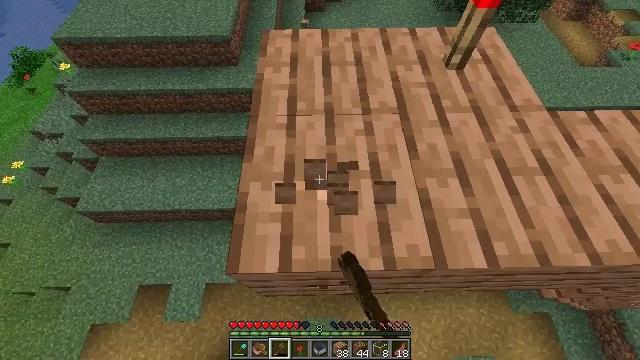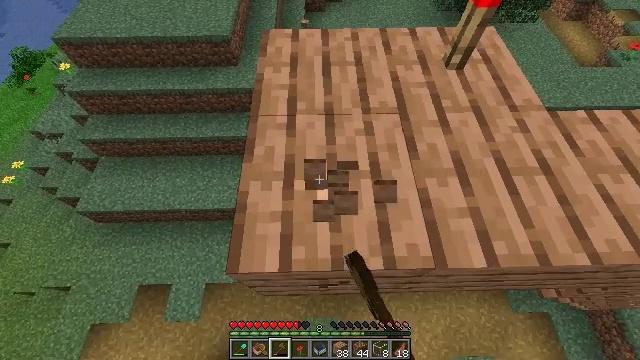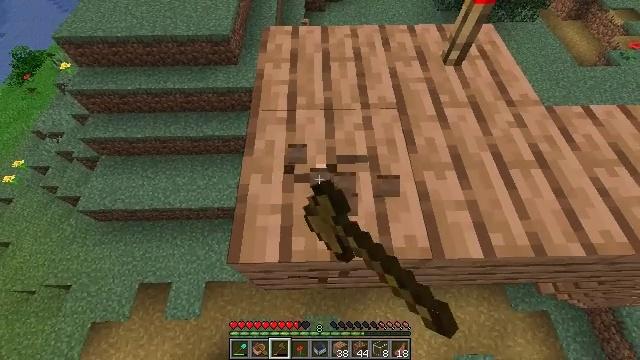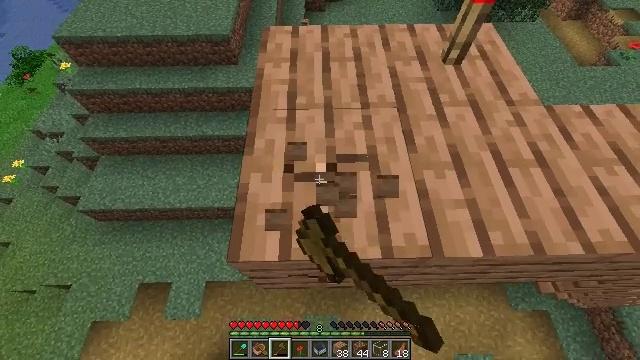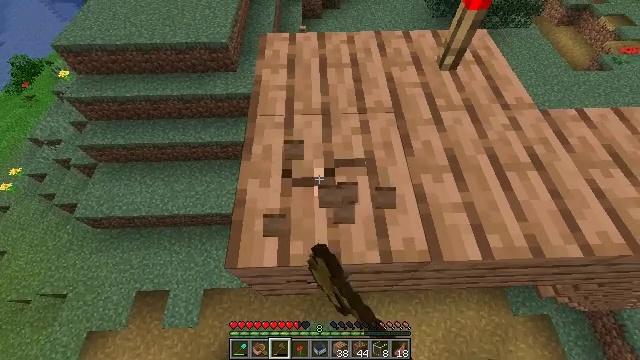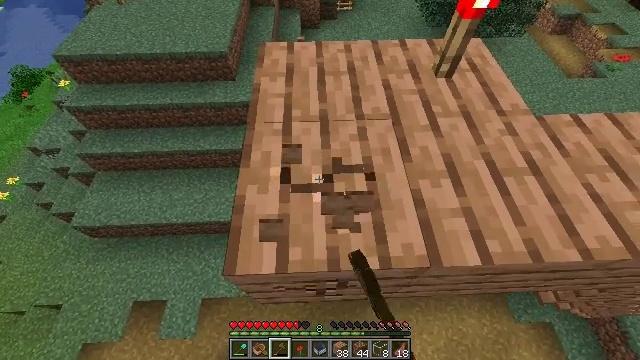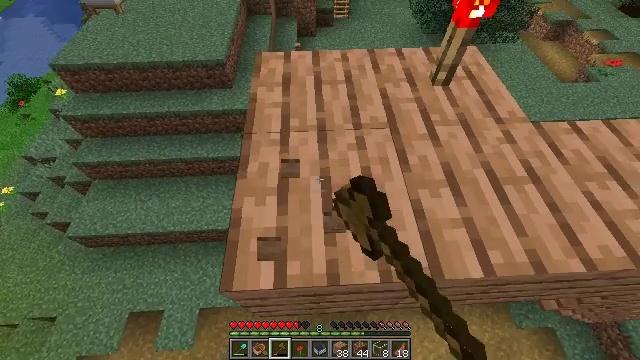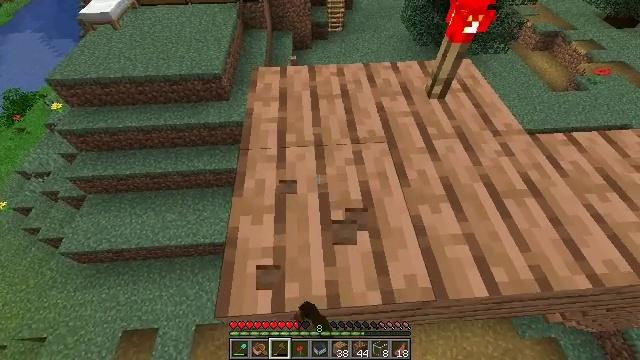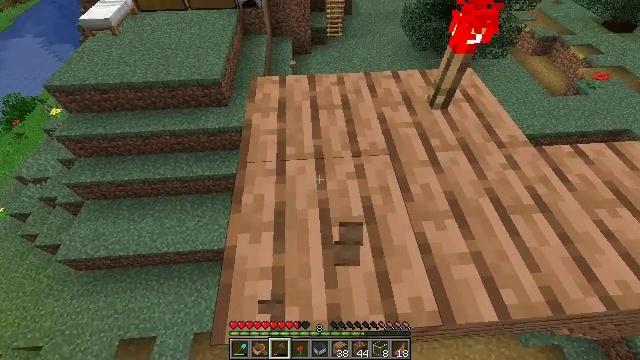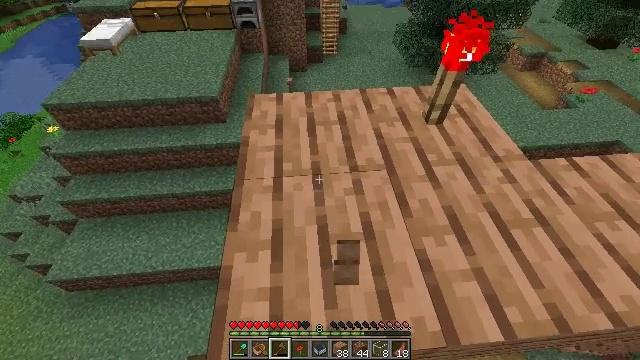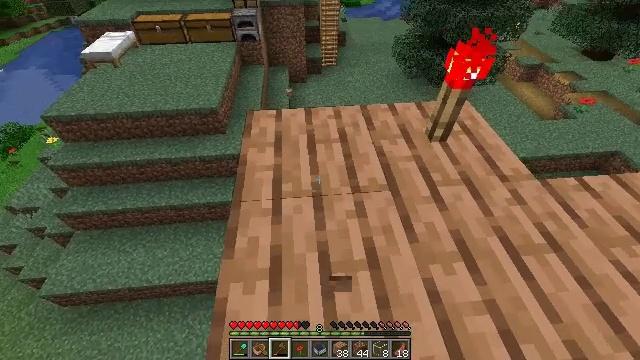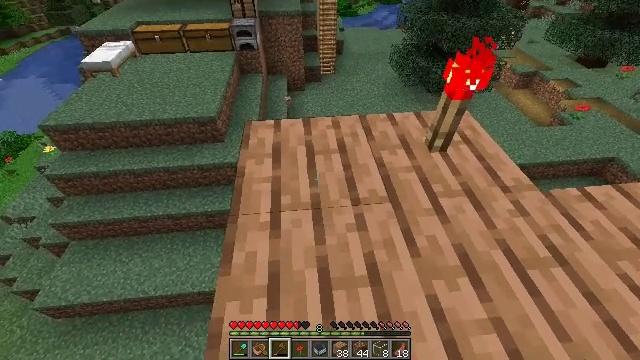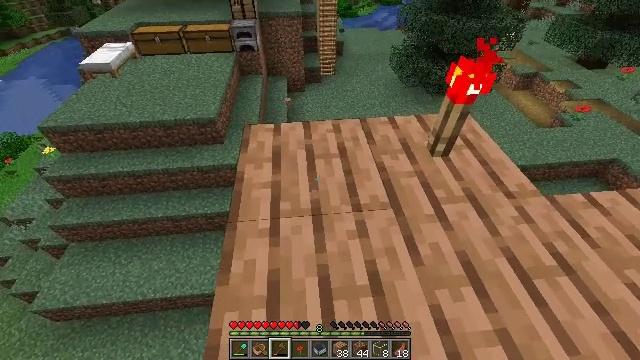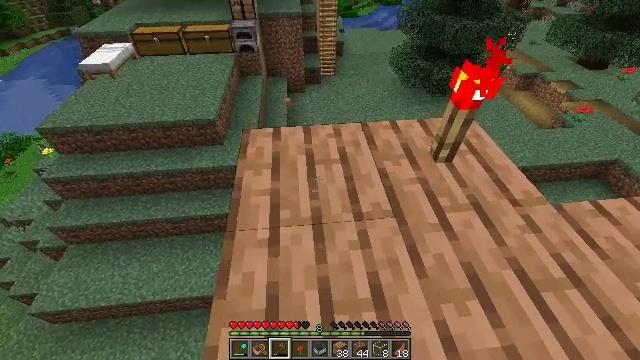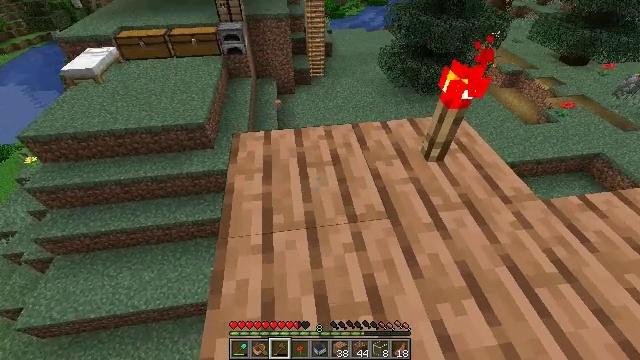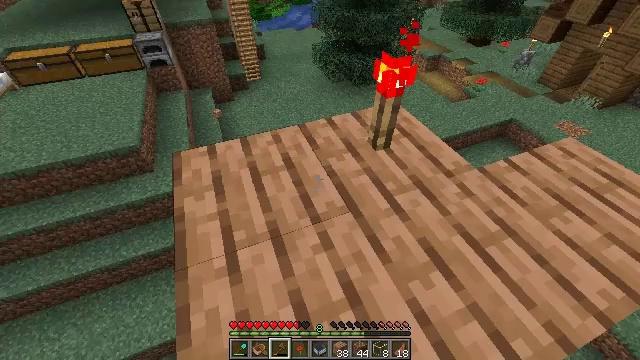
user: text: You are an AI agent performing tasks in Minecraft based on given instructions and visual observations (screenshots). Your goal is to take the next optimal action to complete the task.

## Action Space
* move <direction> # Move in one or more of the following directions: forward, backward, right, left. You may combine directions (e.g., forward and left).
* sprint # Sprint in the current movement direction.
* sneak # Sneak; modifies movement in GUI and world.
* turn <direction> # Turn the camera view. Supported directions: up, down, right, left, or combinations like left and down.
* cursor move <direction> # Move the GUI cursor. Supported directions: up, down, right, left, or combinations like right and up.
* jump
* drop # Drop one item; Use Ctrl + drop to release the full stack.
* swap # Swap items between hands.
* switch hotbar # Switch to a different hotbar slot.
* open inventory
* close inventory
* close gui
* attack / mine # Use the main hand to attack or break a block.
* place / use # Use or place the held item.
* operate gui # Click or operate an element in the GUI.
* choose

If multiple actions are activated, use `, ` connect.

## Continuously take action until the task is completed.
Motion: motion action
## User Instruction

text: Break the jungle planks to recycle them.
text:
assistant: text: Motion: move back, sneak, attack / mine
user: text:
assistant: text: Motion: sneak, attack / mine
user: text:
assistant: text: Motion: sneak, attack / mine
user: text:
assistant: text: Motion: sneak, turn up, attack / mine
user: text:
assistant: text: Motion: move forward, sneak, turn up, attack / mine
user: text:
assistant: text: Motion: move forward, sneak, turn up
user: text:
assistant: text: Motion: move forward, sneak, turn right and up
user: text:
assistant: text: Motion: move forward, sneak
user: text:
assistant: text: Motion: move forward, sneak, turn up
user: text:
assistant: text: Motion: move forward, sneak, turn up
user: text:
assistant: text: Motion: move forward, sneak, turn up
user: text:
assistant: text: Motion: move forward, sneak
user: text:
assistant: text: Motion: sneak
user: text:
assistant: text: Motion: sneak, turn right
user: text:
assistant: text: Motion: sneak, turn right
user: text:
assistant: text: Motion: sneak, turn right, attack / mine
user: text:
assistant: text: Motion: move forward, sneak, attack / mine
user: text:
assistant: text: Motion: move forward, sneak, attack / mine
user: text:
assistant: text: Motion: move forward, sneak, attack / mine
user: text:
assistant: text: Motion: sneak, attack / mine
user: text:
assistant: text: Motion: sneak, attack / mine
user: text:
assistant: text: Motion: sneak, attack / mine
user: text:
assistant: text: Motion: sneak, attack / mine
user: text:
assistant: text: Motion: sneak, attack / mine
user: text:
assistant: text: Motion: sneak, attack / mine
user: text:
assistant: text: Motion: sneak, attack / mine
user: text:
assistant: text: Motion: sneak, attack / mine
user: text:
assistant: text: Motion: sneak, attack / mine
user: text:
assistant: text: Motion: sneak, attack / mine
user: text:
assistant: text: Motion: sneak, attack / mine